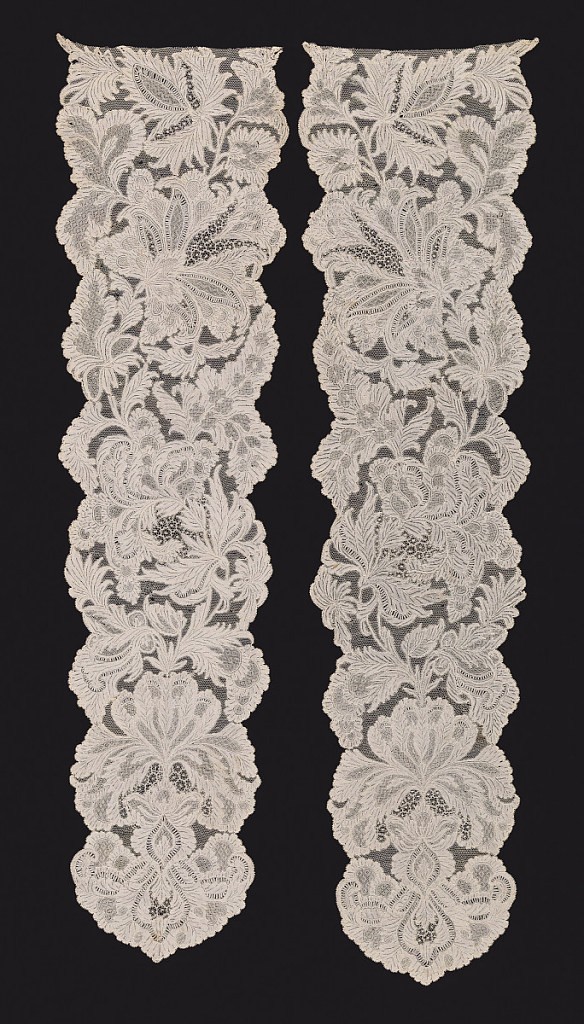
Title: Cap streamers
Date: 1700–1750
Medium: linen Technique: needle lace
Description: Pair of needle lace cap streamers with an asymmetrical floral pattern, with scalloped edges formed by curving leaves.